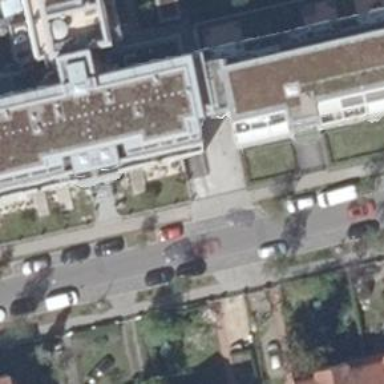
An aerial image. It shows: Parking entrance.